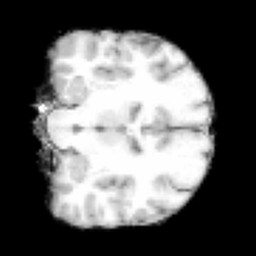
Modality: T1w
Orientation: coronal